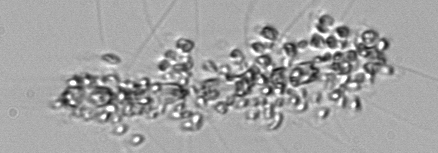
Label: Chaetoceros_didymus_TAG_external_flagellate